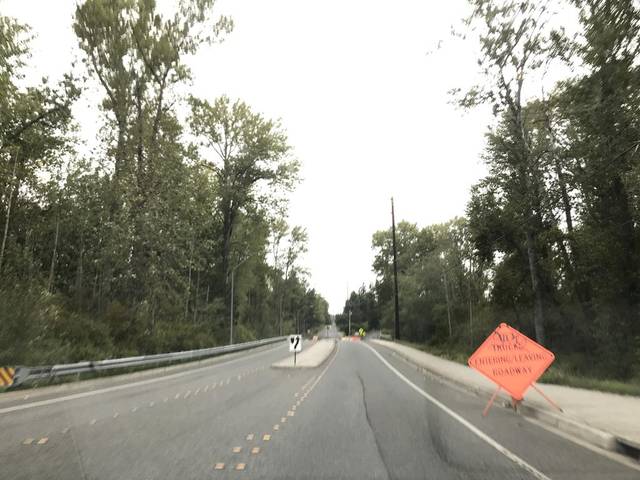
Region: United States
Coordinates: 48.777, -122.464